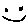
Label: smiley face